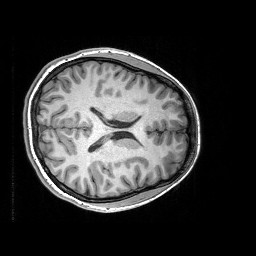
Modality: T1w
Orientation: axial
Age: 16
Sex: female
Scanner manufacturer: siemens
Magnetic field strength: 3 T
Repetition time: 2.53 s
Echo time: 0.00297 s